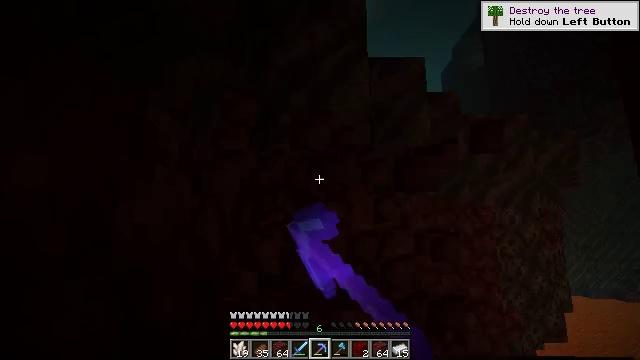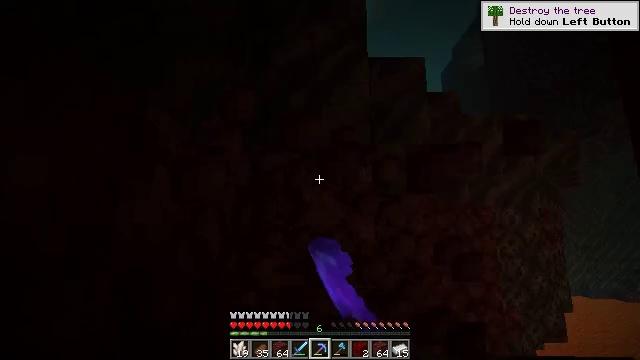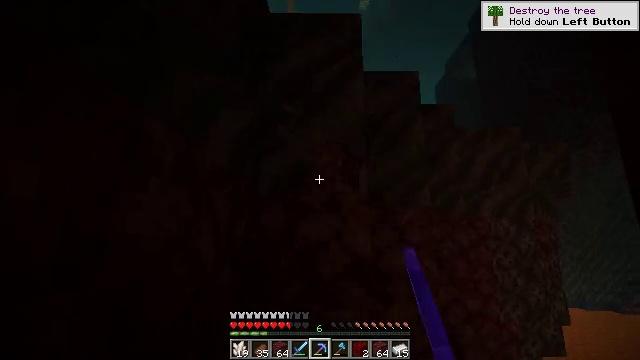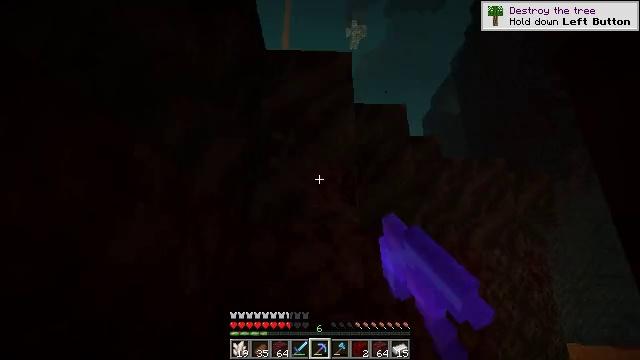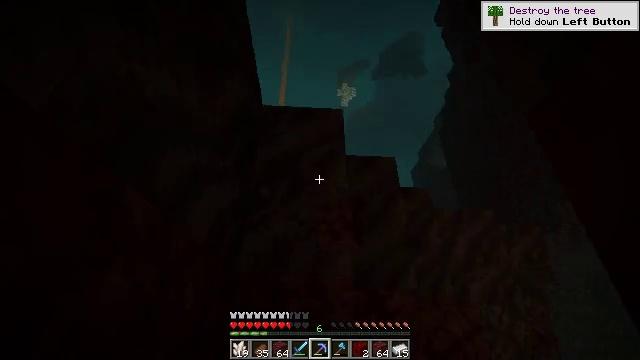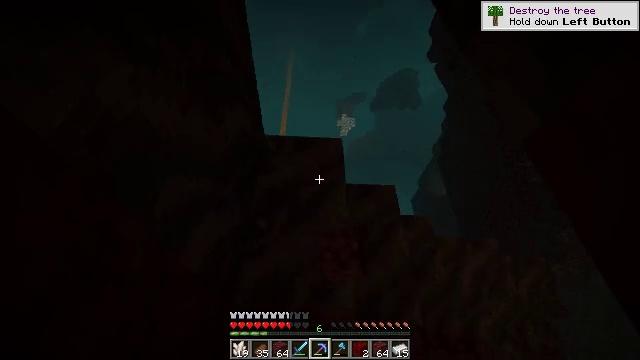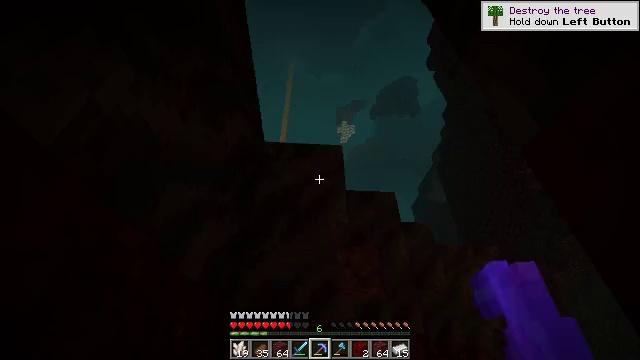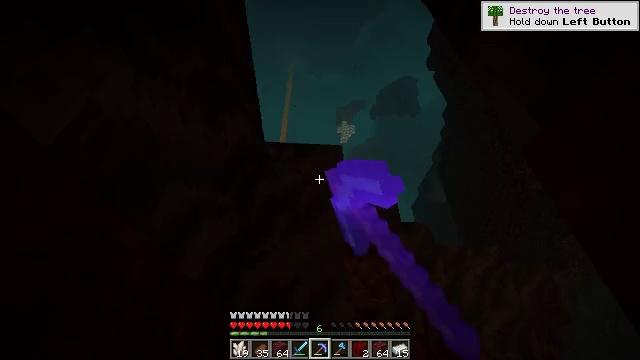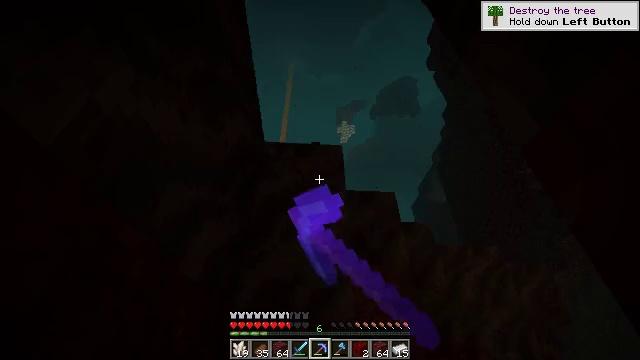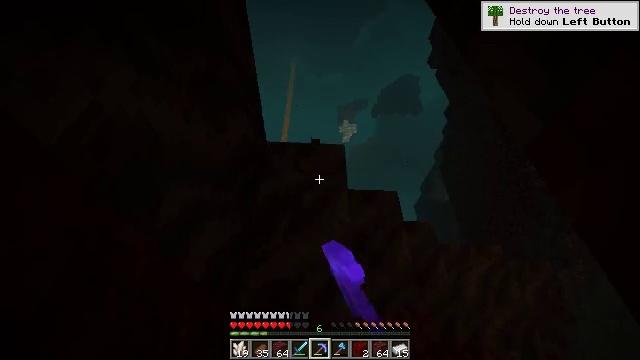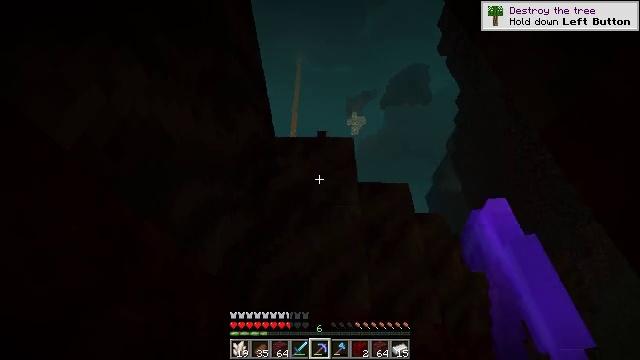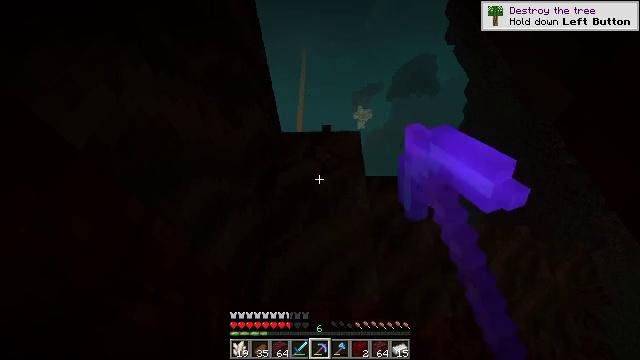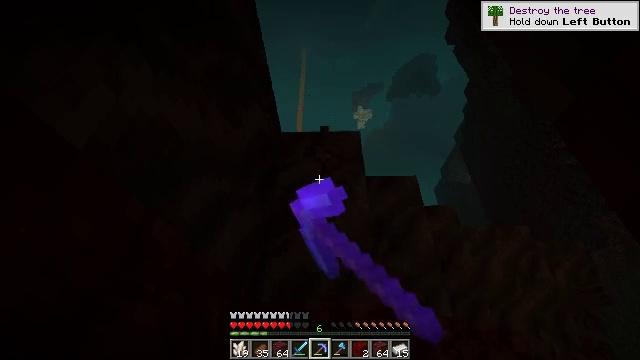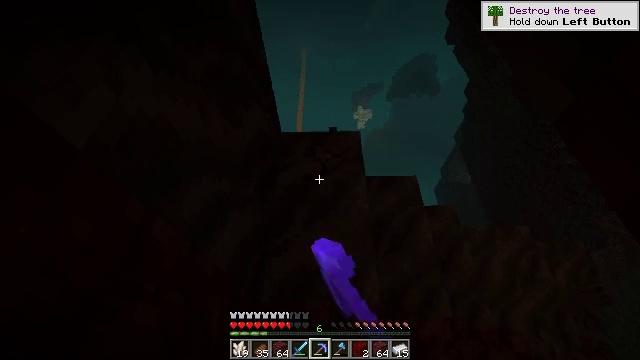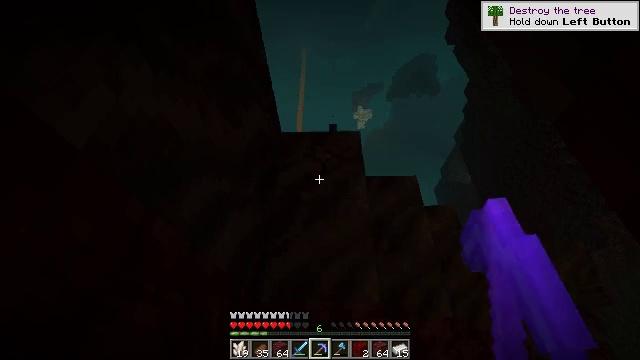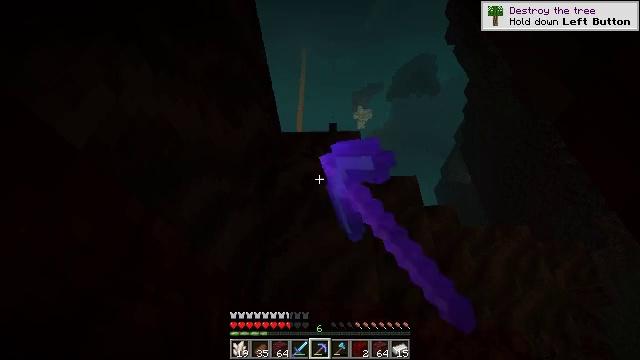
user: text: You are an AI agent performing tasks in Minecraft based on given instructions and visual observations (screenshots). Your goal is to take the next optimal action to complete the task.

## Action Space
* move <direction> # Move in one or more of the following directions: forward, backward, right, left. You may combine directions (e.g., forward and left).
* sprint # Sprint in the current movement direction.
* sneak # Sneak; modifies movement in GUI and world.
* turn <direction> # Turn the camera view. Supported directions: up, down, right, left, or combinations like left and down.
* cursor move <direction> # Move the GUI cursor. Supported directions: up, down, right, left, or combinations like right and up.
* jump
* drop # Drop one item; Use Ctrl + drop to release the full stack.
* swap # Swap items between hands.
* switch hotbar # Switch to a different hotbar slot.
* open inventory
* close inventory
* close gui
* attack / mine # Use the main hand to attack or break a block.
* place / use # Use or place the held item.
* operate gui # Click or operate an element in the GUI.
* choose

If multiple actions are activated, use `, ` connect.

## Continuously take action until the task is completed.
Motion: motion action
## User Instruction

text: Break soul soil to pick it up.
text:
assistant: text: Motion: attack / mine
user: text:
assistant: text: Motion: turn up, attack / mine
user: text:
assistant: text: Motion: turn right and up, attack / mine
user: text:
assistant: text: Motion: turn right and up, attack / mine
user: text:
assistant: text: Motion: turn up, attack / mine
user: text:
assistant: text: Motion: turn up, attack / mine
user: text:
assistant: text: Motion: attack / mine
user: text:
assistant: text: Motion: attack / mine
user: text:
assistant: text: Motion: attack / mine
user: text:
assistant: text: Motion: turn left and down, attack / mine
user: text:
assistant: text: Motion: turn left and down, attack / mine
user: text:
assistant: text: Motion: attack / mine
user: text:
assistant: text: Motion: attack / mine
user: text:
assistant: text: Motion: attack / mine
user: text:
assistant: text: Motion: attack / mine
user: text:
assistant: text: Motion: attack / mine
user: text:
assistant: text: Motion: attack / mine
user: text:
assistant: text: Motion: attack / mine
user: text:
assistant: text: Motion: attack / mine
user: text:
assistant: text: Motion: attack / mine
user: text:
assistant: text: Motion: attack / mine
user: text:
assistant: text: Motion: attack / mine
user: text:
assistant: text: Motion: attack / mine
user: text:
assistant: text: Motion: attack / mine
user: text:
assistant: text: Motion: attack / mine
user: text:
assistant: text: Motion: attack / mine
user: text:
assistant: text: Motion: attack / mine
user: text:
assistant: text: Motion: attack / mine
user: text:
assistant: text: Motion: turn down, attack / mine
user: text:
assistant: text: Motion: turn right and down, attack / mine